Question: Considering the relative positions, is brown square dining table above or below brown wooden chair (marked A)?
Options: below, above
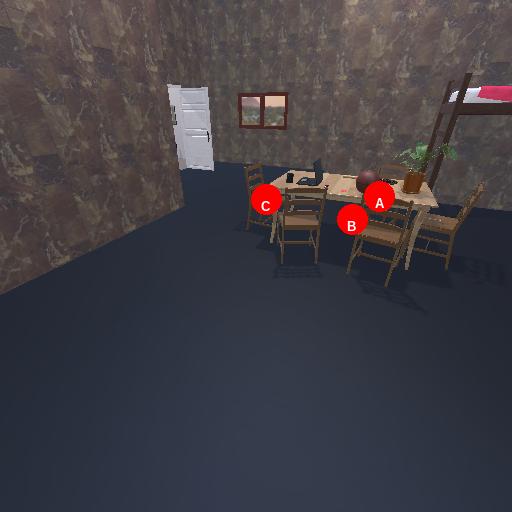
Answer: below